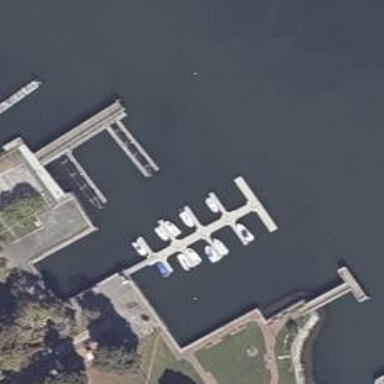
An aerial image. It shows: Man-made pier.